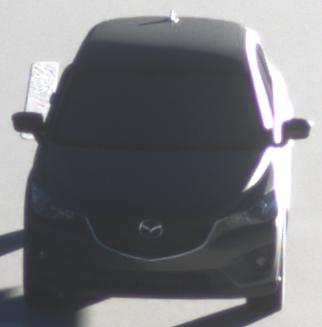
Make: Mazda
Model: CX-5 2.0 SKYACTIV-G 160
Detailed model: CX-5 (GH)
Model produced from: 2012/04
Model produced until: 2015/02
Doors: 5
Color: gray
Road condition: dry road
Daytime: sunrise or sunset
Contrast: high contrast